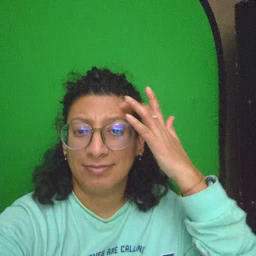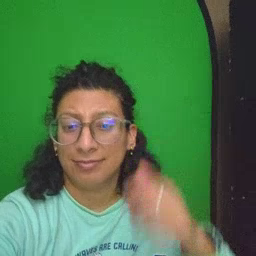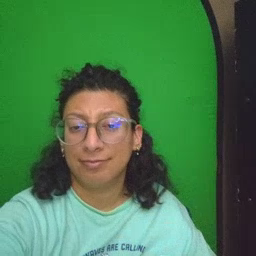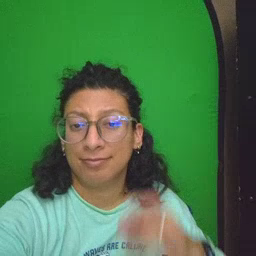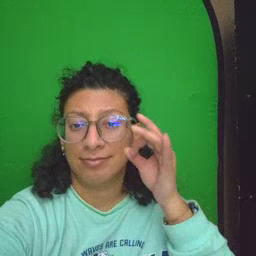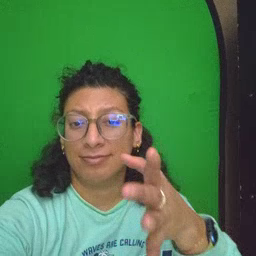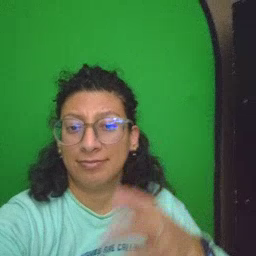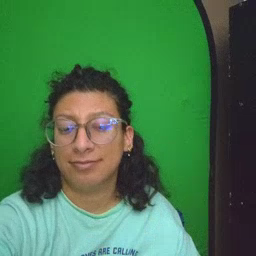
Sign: hate